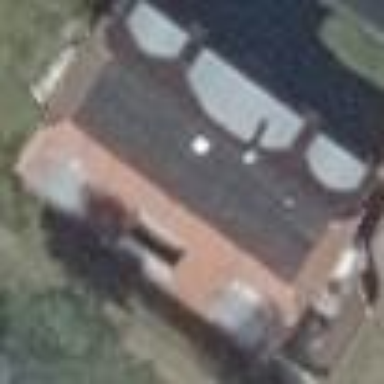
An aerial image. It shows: Detached building with hipped roof shape.